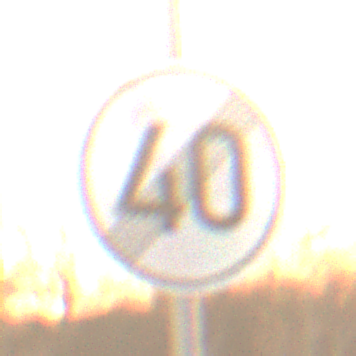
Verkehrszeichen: EndeGeschwindigkeit40
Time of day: SunriseSunset
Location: Outdoor (Nature)
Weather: PartlyCloudy
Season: NotSpecified
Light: Natural